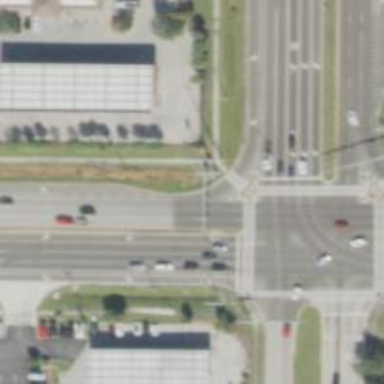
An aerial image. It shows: Secondary link road with asphalt surface.